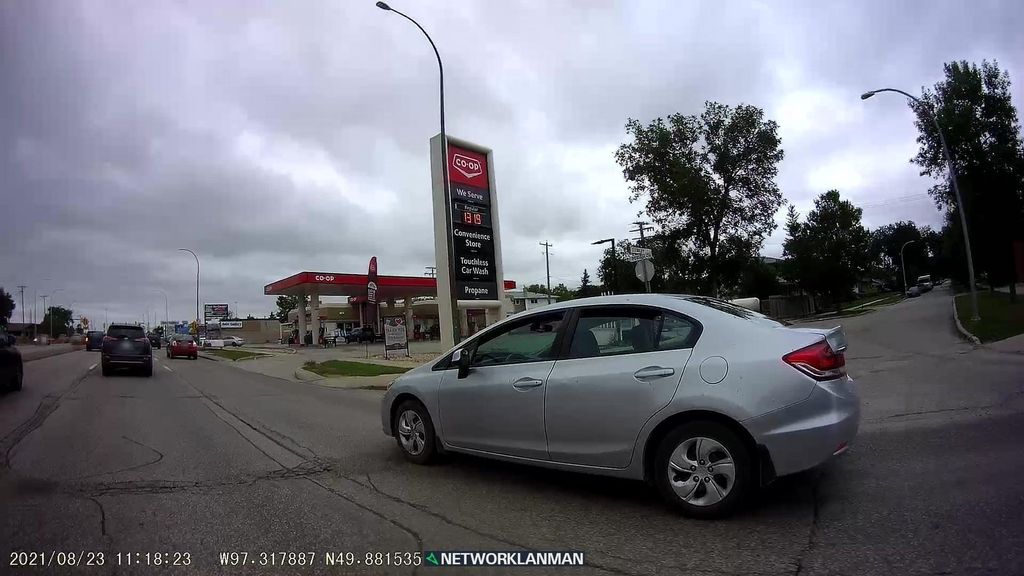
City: winnipeg